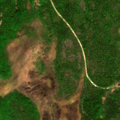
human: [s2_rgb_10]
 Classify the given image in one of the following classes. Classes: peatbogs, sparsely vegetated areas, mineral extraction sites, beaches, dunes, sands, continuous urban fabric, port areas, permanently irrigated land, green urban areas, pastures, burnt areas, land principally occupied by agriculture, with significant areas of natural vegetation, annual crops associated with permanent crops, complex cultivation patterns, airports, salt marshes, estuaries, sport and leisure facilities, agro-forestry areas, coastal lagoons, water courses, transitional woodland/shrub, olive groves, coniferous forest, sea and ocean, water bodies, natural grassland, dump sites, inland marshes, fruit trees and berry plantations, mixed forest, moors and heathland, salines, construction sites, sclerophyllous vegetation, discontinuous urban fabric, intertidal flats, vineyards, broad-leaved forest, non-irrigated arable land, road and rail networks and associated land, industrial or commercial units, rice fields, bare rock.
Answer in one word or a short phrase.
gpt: coniferous forest, mixed forest, peatbogs